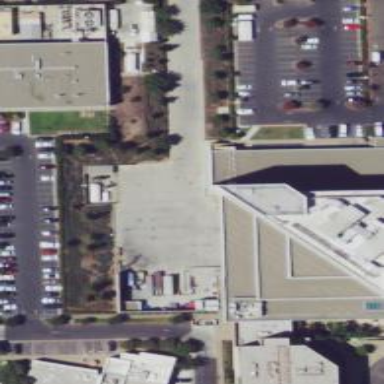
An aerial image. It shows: Hospital building.